Question: Alright, I have written a UDF, which searches a given cell for a specific sub-string.
It then returns TRUE is the sub-string is found in the cell, and FALSE if it is not found.
Here is the code for the UDF (named the 'contains' function)
'''
Function contains(substring As String, testString As String) As String
'testString = cell to be tested for substring
Dim result As Boolean
result = False
testString = UCase(testString)
substring = UCase(substring)
For i = 1 To Len(testString)
If Mid(testString, i, Len(substring)) = substring Then result = True
Next
contains = result
End Function
'''
The reason I created this function is so that I can nest it within stock Excel functions, mainly 'IF' functions, 'AND' functionS, and 'OR' functions.
However, when I use it with an OR function, the OR function does not seem to "recognize" the result of the =contains function.
Here is a screenshot of the issue within Excel:

Here is what the =contains function is doing in the above pic '=contains("Hello",A2)'
Obviously, since the =Contains function in column C is returning 'True', then the 'OR' function in column D should be returning 'True' as well. But for some reason it is as if the stock Excel 'OR' function doesn't recognize the result of my 'contains' function.
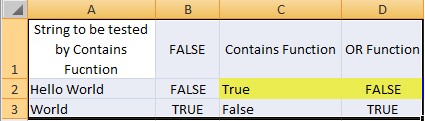
Answer: Make the function return a 'boolean':
'''
Function contains(substring As String, testString As String) As boolean
'''
Not sure why you are looping as you are, you can just use:
'''
contains = InStr(1, testString, substring, vbTextCompare) > 0
'''